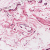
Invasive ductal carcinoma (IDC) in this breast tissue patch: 0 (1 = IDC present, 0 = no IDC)